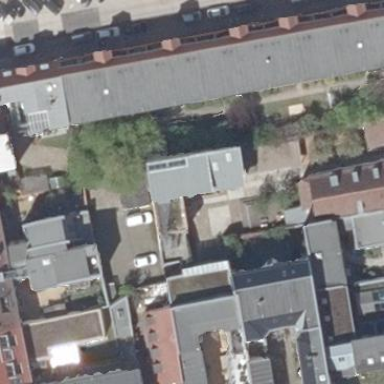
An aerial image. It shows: Public building with flat roof.